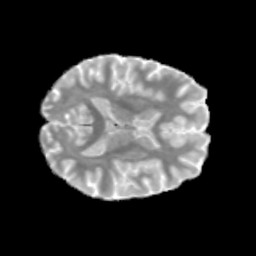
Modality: MD
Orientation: axial
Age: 30
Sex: female
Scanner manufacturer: siemens
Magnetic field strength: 3 T
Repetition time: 3.23 s
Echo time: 0.0892 s